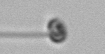
Label: flagellate